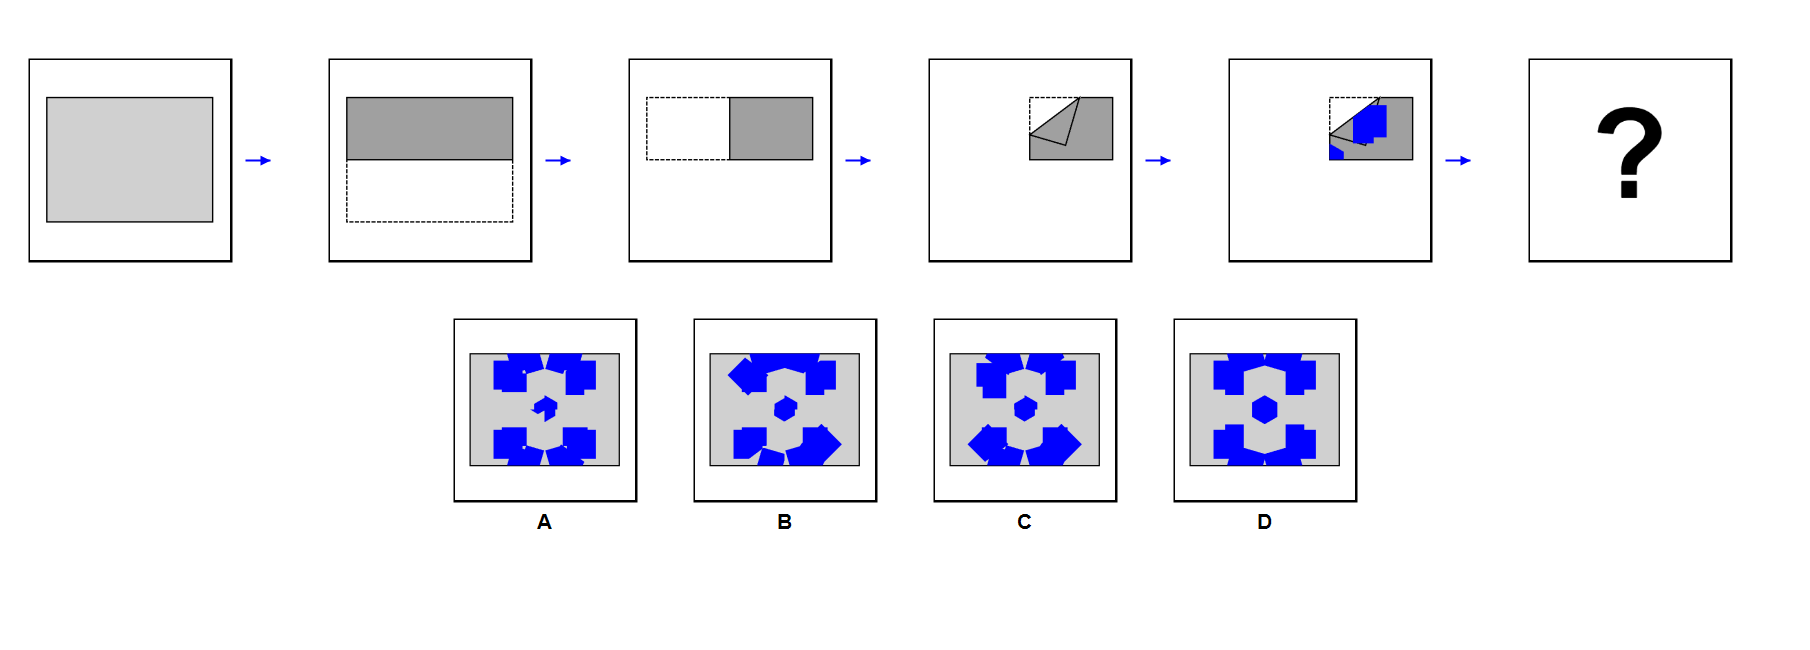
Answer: D